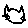
Label: cat